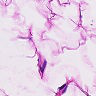
Metastatic tissue present: no